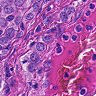
Metastatic tissue present: yes